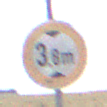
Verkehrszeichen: TatsaechlicheHoehe
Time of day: Midday
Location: Outdoor (Nature)
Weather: PartlyCloudy
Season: NotSpecified
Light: Natural